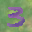
Label: 3